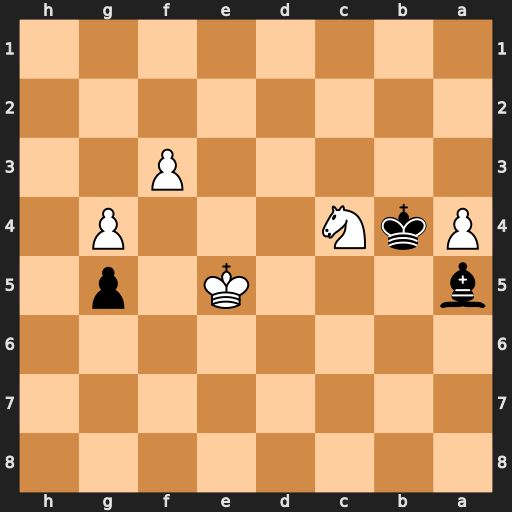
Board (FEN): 8/8/8/b3K1p1/PkN3P1/5P2/8/8
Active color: b
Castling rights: -
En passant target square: -
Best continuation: Kxc4 Kf5 Bd2 f4 Bxf4